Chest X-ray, PA view. Patient: 49 years old, sex F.
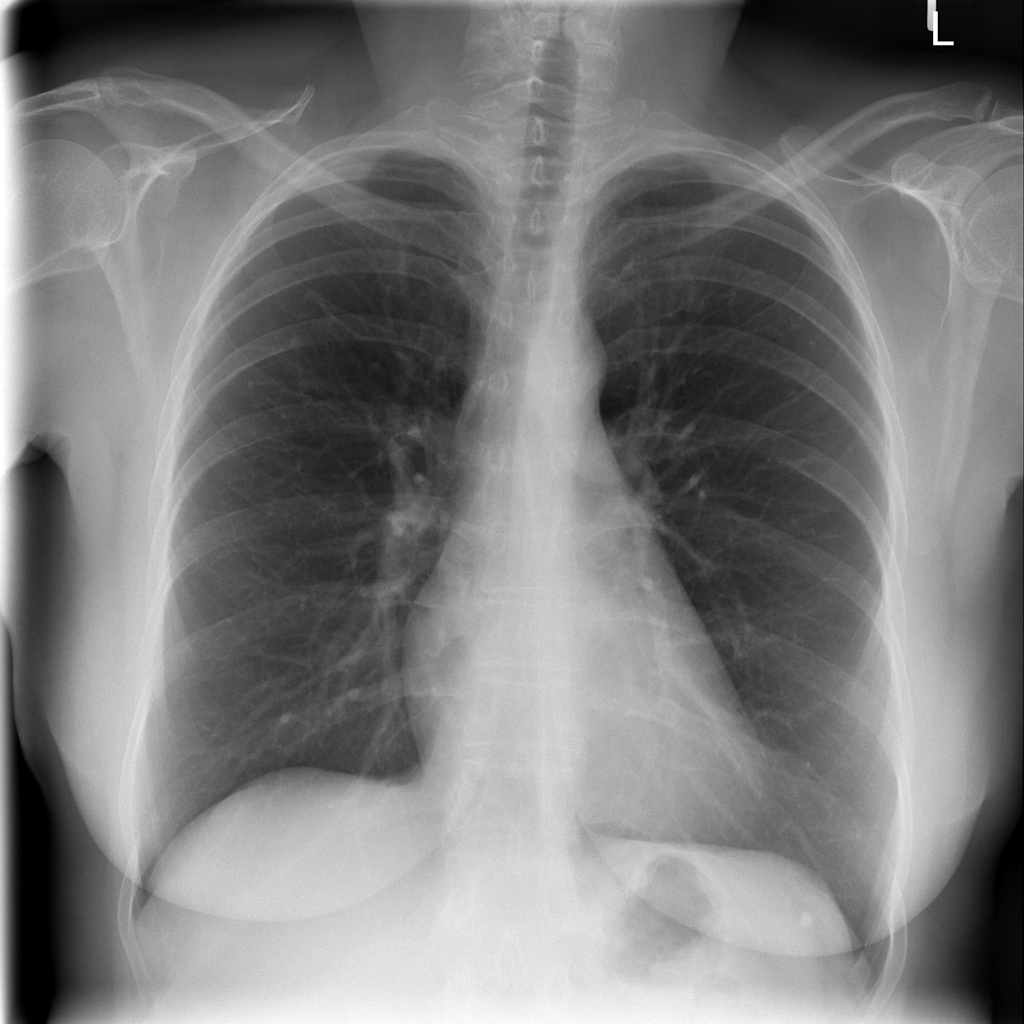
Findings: No Finding